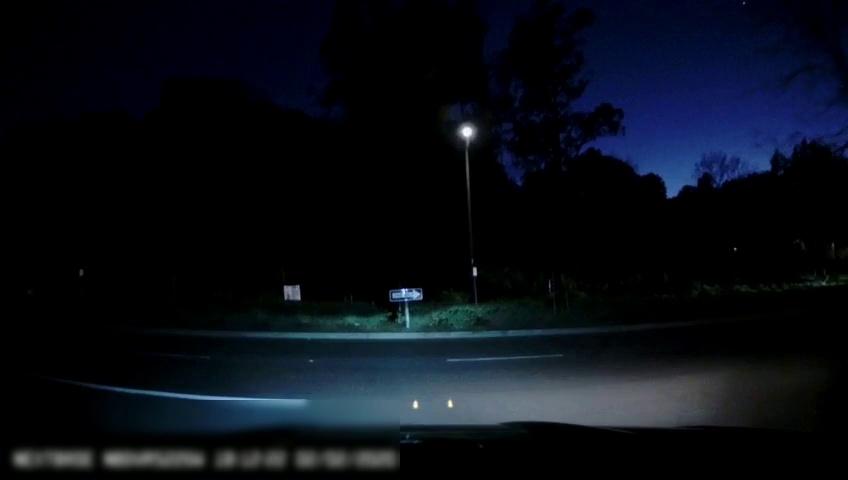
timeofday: Night
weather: Other
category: Drivable Space
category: Lanes | Alternate Lane
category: Lanes | Current Lane
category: Traffic | Signs